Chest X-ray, PA view. Patient: 57 years old, sex F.
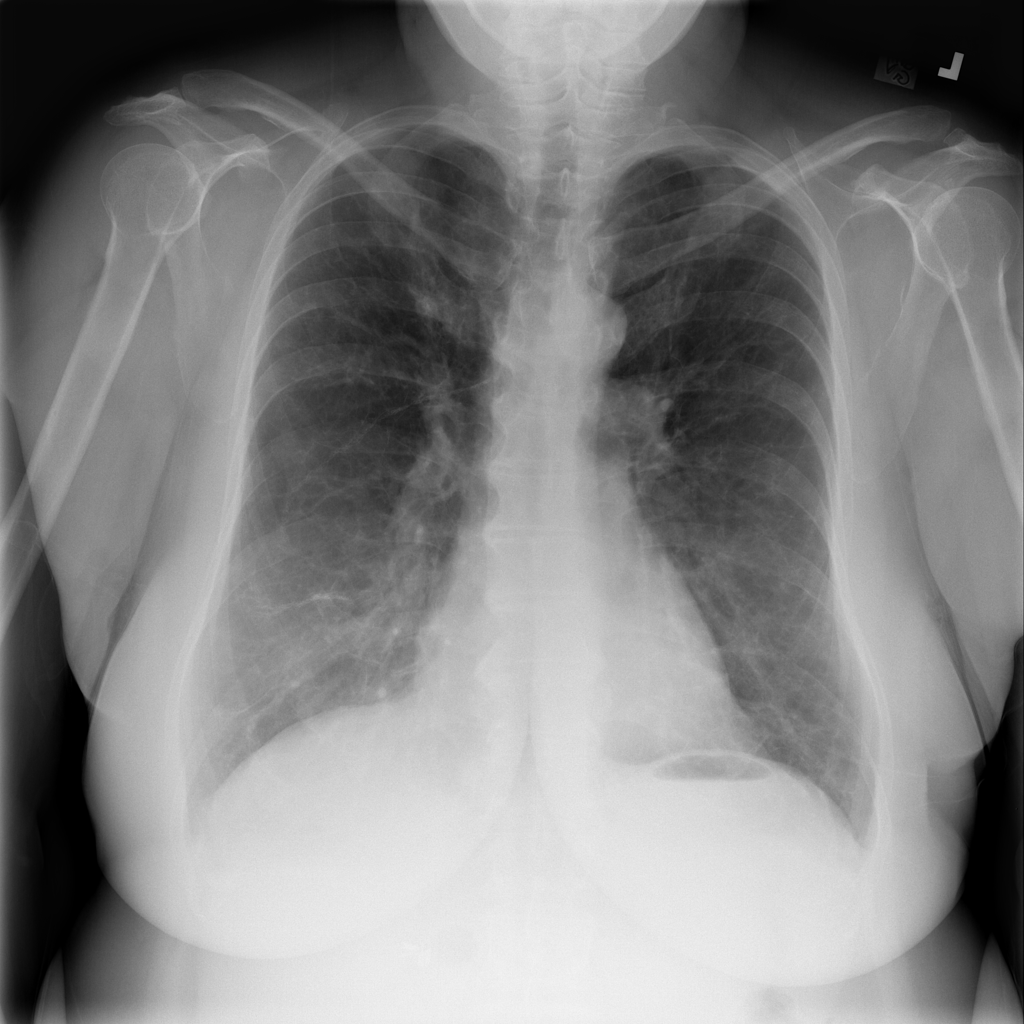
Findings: No Finding